Question: Can I delete the first column of a DataGridView?

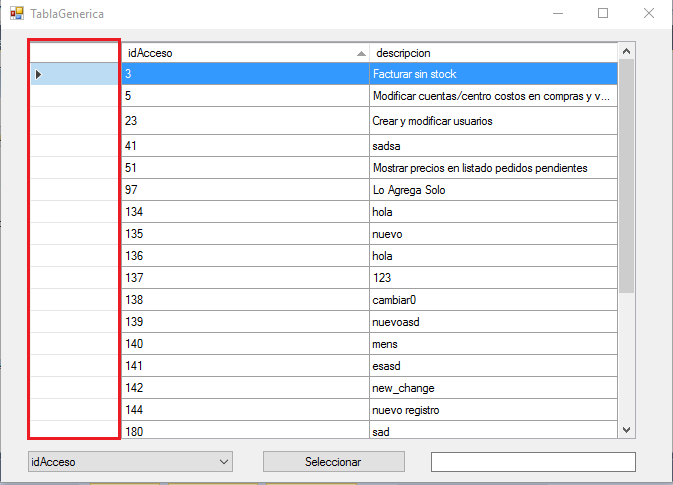
Answer: To hide first column you can set RowHeadersVisible to false of your dataGrid
'''
dataGridView1.RowHeadersVisible=false;
'''